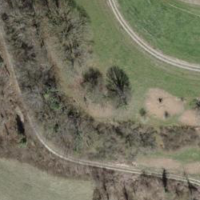
EUNIS habitat code: 52
Species observed at this site:
Vincetoxicum hirundinaria
Hippocrepis emerus
Melittis melissophyllum